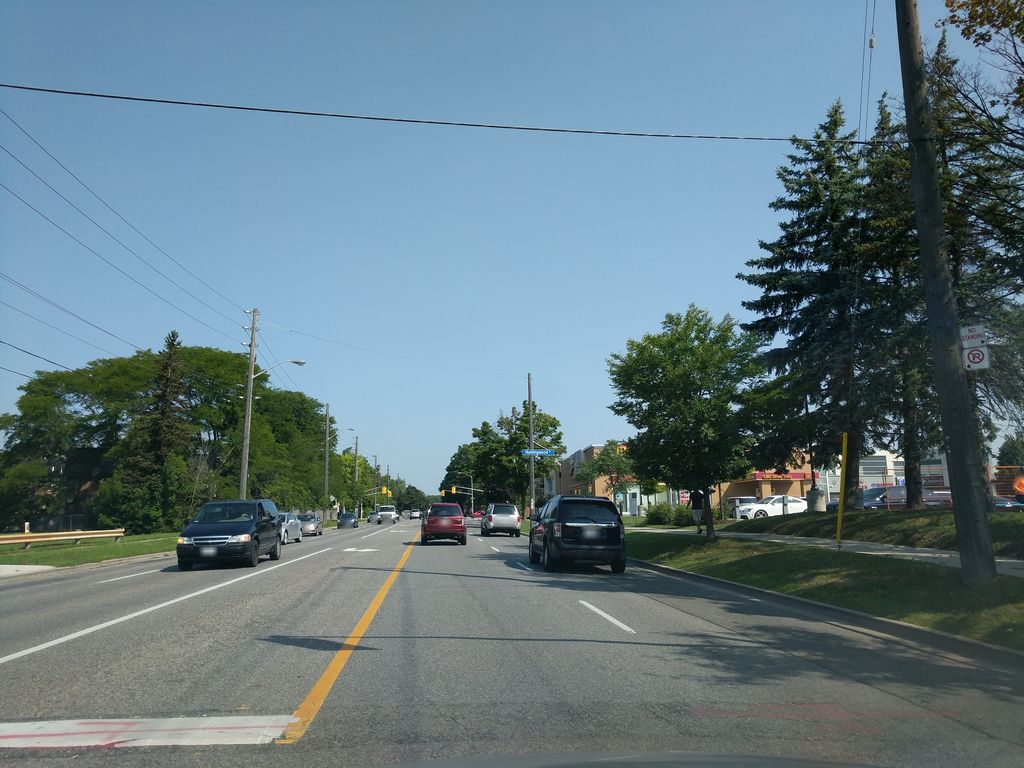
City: toronto